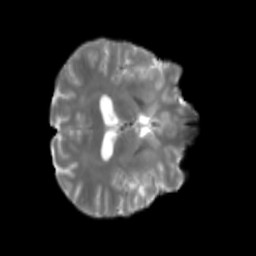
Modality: T2w
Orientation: axial
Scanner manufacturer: siemens
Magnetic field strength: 3 T
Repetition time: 4 s
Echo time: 0.0594 s